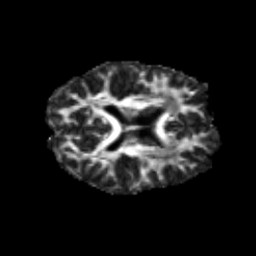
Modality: FA
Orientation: axial
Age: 19
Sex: female
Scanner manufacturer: siemens
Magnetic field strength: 3 T
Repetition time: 3.5 s
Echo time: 0.125 s